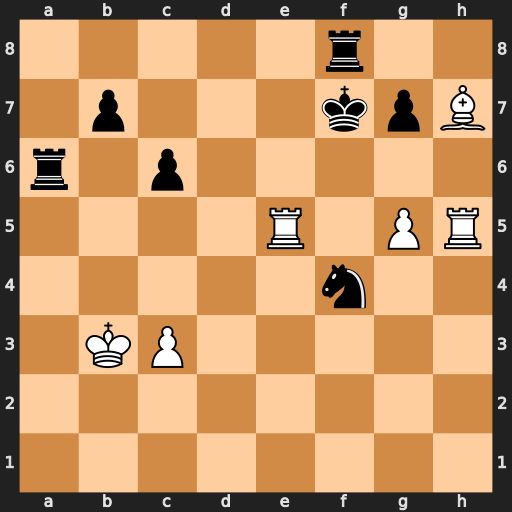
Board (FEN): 5r2/1p3kpB/r1p5/4R1PR/5n2/1KP5/8/8
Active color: w
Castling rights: -
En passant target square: -
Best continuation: g6+ Nxg6 Rhf5#